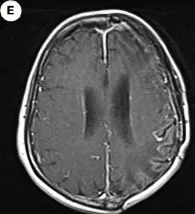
Enhanced MRI images. (D-F) Show no obvious signs of recurrence of intracranial lesions in a recent review.
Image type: radiology (mri)